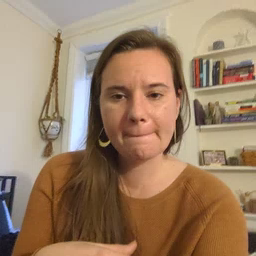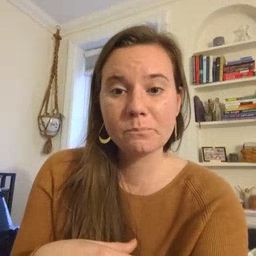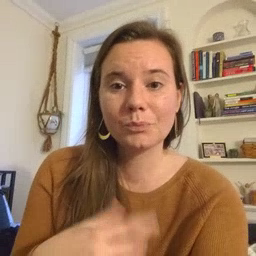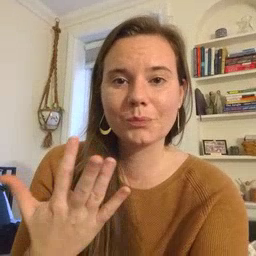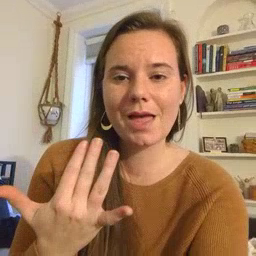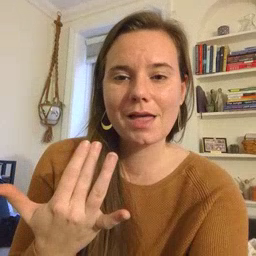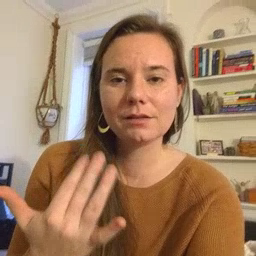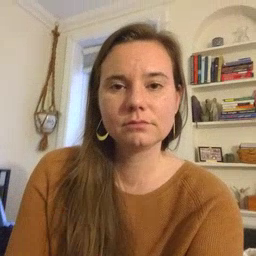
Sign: wait